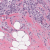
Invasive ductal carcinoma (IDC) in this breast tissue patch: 1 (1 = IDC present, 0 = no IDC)